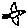
Label: bird